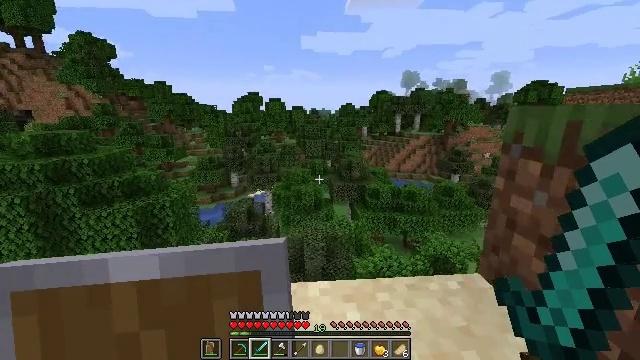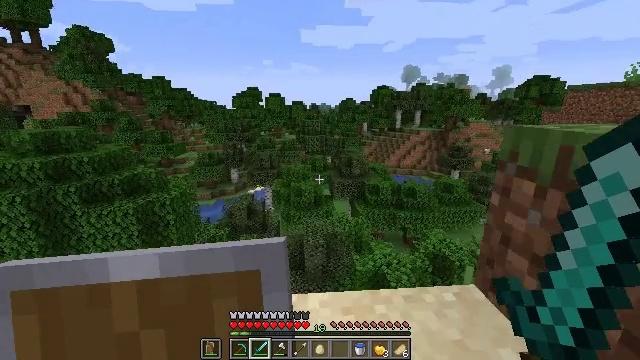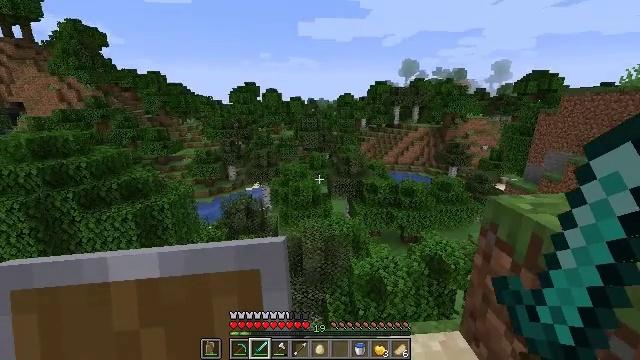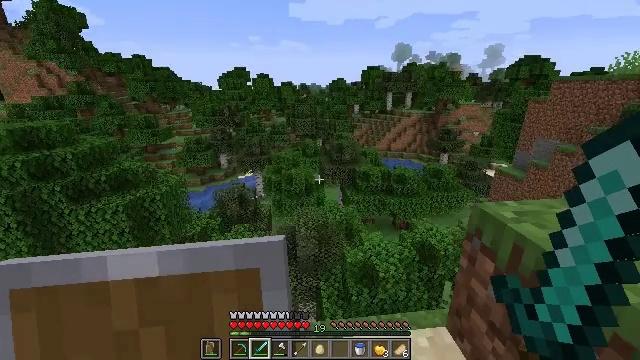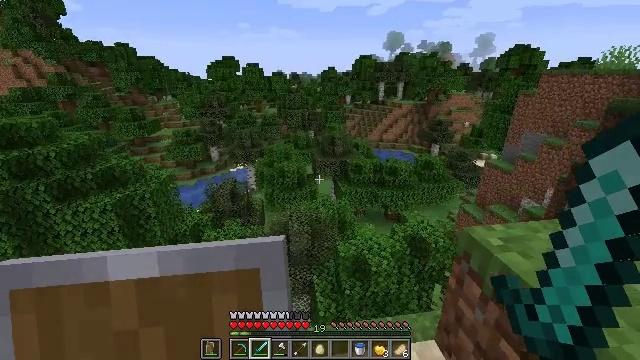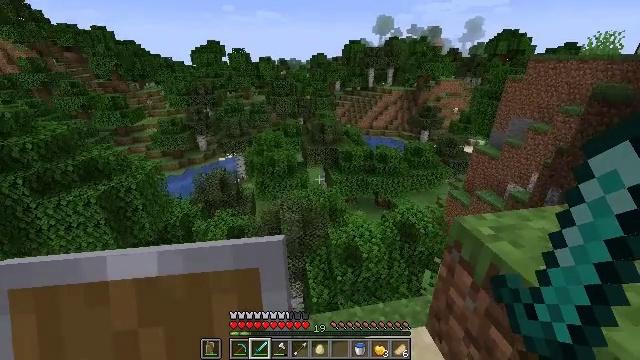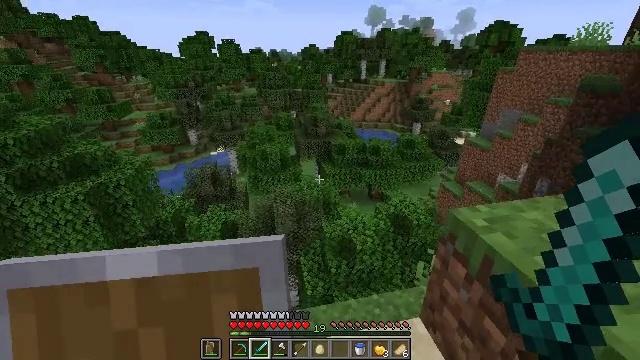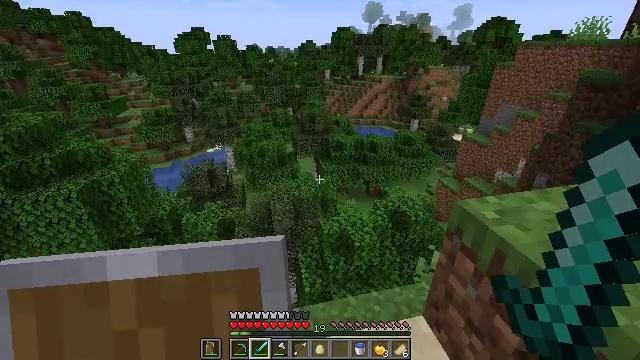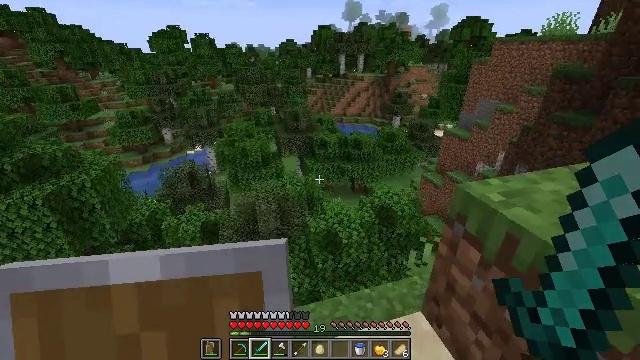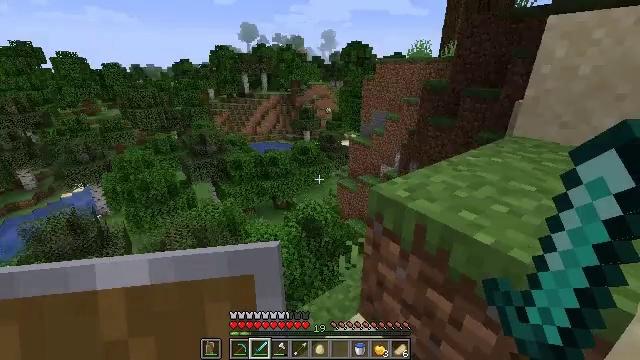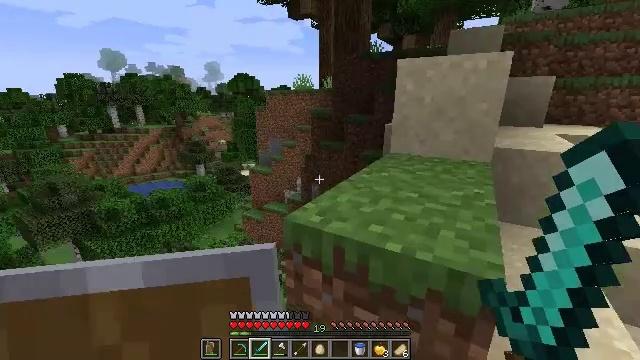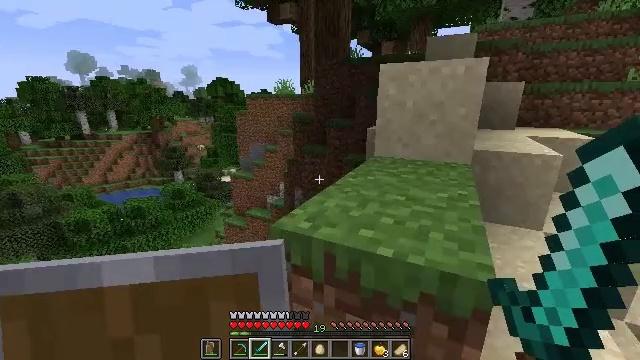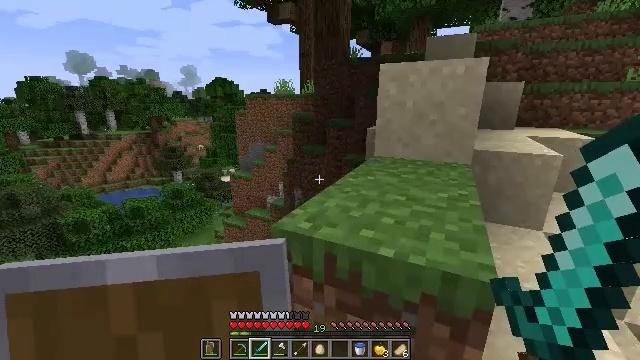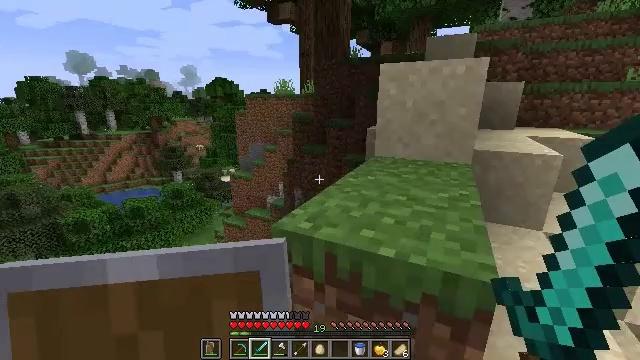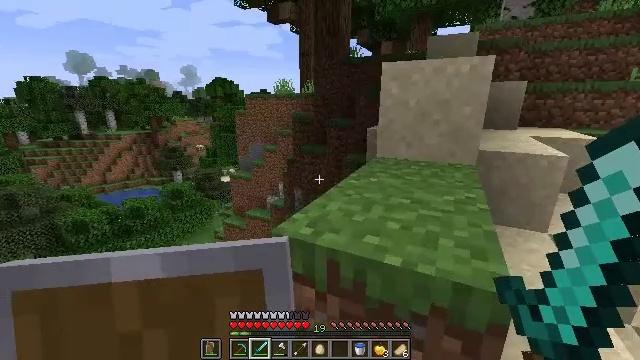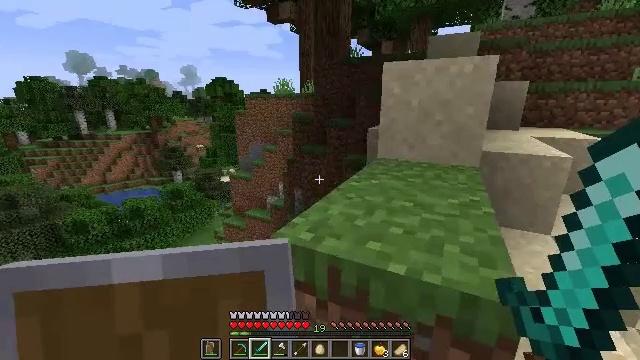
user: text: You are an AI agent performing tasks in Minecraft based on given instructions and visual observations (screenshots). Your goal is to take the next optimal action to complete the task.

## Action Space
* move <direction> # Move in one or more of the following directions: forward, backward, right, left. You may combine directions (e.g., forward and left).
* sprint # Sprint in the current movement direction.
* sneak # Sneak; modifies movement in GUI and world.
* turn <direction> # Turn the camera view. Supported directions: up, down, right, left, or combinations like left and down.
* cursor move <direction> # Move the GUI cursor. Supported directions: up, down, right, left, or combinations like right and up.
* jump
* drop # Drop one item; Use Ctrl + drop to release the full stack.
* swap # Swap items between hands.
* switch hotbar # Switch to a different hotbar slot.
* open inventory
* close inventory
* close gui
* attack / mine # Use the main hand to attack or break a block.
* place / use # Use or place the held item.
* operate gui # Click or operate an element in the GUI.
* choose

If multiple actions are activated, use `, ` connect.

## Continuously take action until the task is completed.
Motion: motion action
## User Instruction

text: Trim the tree by mining oak leaves.
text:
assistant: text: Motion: move forward, turn down, jump
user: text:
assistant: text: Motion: move forward, turn down, jump
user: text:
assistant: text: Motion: move forward, turn right and down, jump
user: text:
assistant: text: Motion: move forward, turn right and down, jump
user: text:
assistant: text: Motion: move forward, turn right and down
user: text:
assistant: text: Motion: move forward, turn right and down
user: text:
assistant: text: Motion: no_op
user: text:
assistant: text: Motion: turn right
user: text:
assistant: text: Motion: turn right and up
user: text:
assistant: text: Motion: turn right and up
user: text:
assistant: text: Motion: turn right
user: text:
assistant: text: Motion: no_op
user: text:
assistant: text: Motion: no_op
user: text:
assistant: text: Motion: move forward
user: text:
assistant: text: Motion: move forward
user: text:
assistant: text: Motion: move forward, jump
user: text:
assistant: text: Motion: move forward, jump
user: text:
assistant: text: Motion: move forward and move right, jump
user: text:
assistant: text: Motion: move forward and move right, jump
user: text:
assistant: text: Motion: move forward and move right
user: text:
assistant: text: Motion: move forward and move right
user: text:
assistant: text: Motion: move forward and move right
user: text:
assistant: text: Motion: no_op
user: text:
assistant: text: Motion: no_op
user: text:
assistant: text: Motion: no_op
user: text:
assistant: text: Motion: no_op
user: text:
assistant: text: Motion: no_op
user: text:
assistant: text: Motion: no_op
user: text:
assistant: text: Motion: no_op
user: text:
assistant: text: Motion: no_op